Question: I'd like to set a margin all around a '<div>' with a 'position:absolute' inside a scrollable '<div>' to let some free space between the inside div and the scrollable area boundaries (right and bottom).
I tried something like this but with no luck:
'''
<div style="overflow:scroll">
<div style="position:absolute; margin-right:100px; margin-bottom:100px">DRAG ME</div>
</div>
'''
<URL>

Only the margin-bottom works, and only in Chrome.
You can also imagine that there are other elements inside the scollable div and that they should stay clickable even if they are masked by the margin of the "drag me" element (which should be the case when using CSS margins).
I'm looking preferably for a CSS-only solution that works in Webkit browsers.
Any ideas?
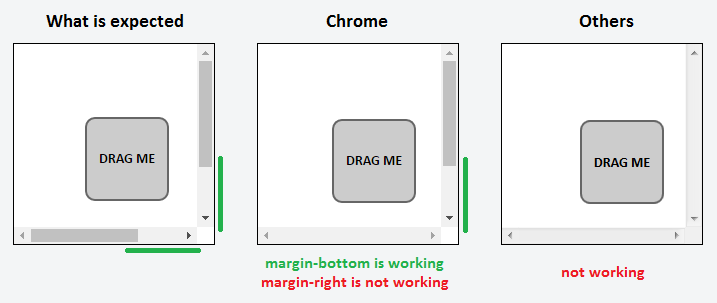
Answer: The easiest way to achieve this is to create an invisible CSS <URL> property:
'''
div.box::before{
content: '';
position: absolute;
left: 0;
top: 0;
width: 100%;
height: 100%;
padding-right: 100px;
padding-bottom: 100px;
pointer-events: none;
/* background-color: rgba(255,0,0,0.2); // to understand what is going on */
}
'''
<URL>
Be warned that it's not working when the box has an 'overflow' property that is set to 'visible'.